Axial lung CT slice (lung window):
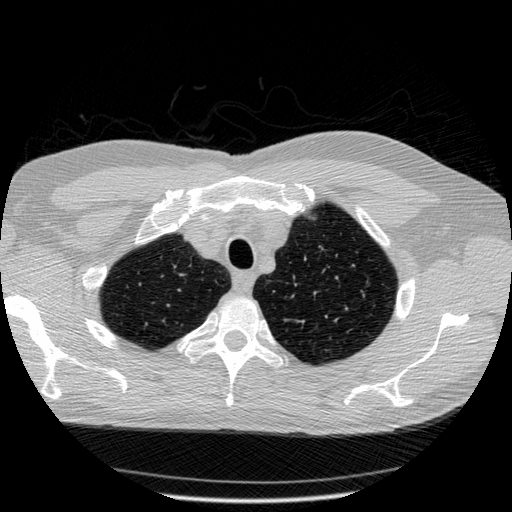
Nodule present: no